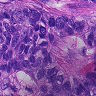
Metastatic tissue present: yes